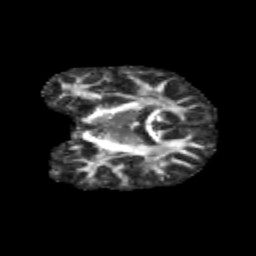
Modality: FA
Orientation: coronal
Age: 12
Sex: male
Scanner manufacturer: siemens
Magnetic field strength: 3 T
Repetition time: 3.8 s
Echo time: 0.07 s